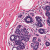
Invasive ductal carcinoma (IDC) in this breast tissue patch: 0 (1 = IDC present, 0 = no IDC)